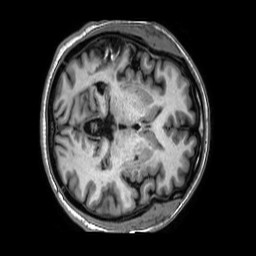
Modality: T1w
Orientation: axial
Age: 48
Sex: female
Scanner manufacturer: philips
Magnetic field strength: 1.5 T
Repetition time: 0.007068 s
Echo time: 0.0032 s